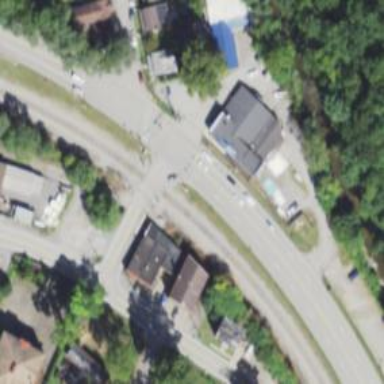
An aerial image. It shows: Level railway crossing with lights and barriers.